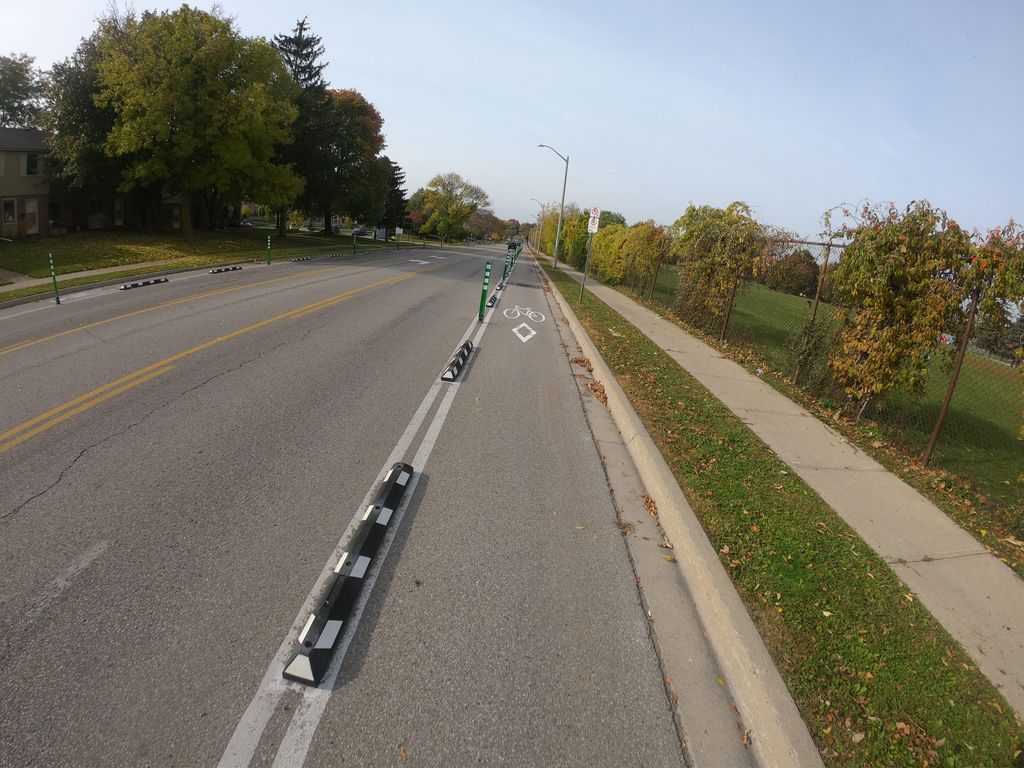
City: kitchener-waterloo